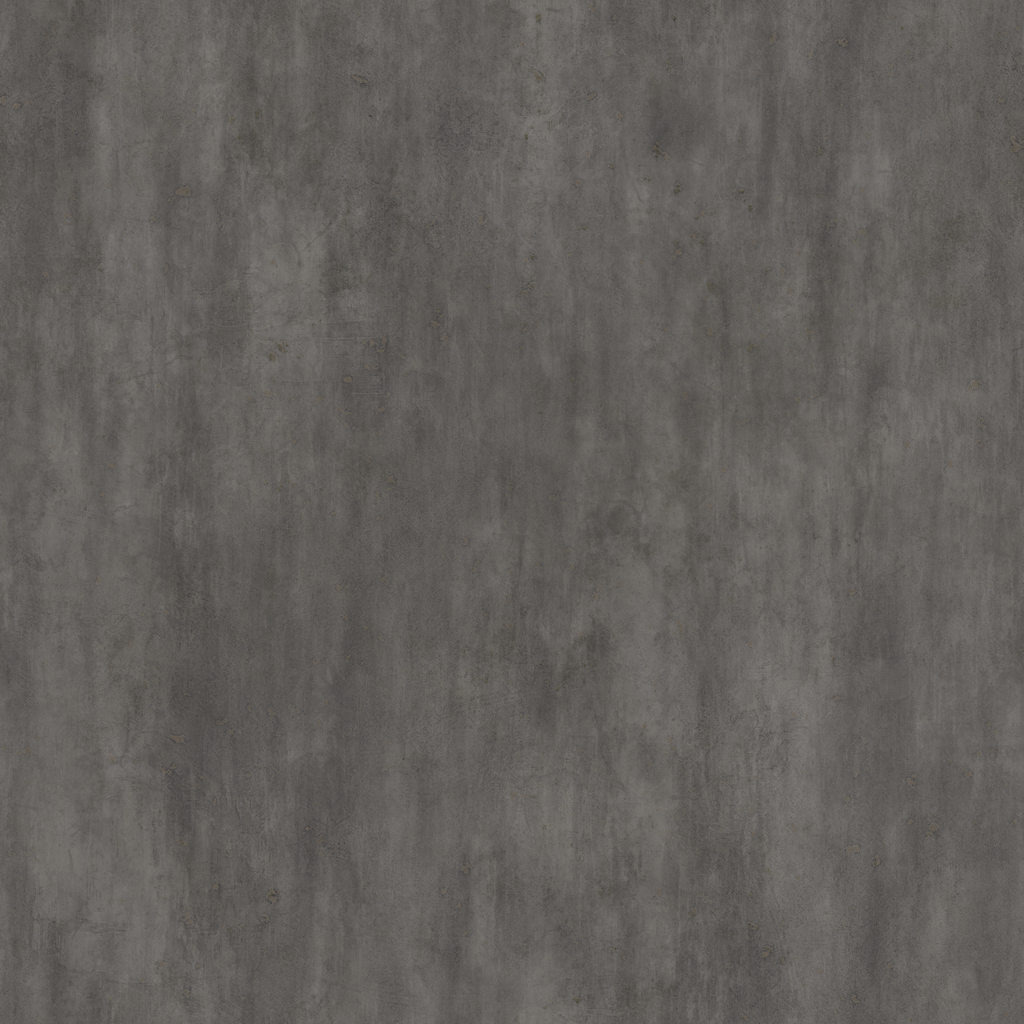
Texture map type: Color